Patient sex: F
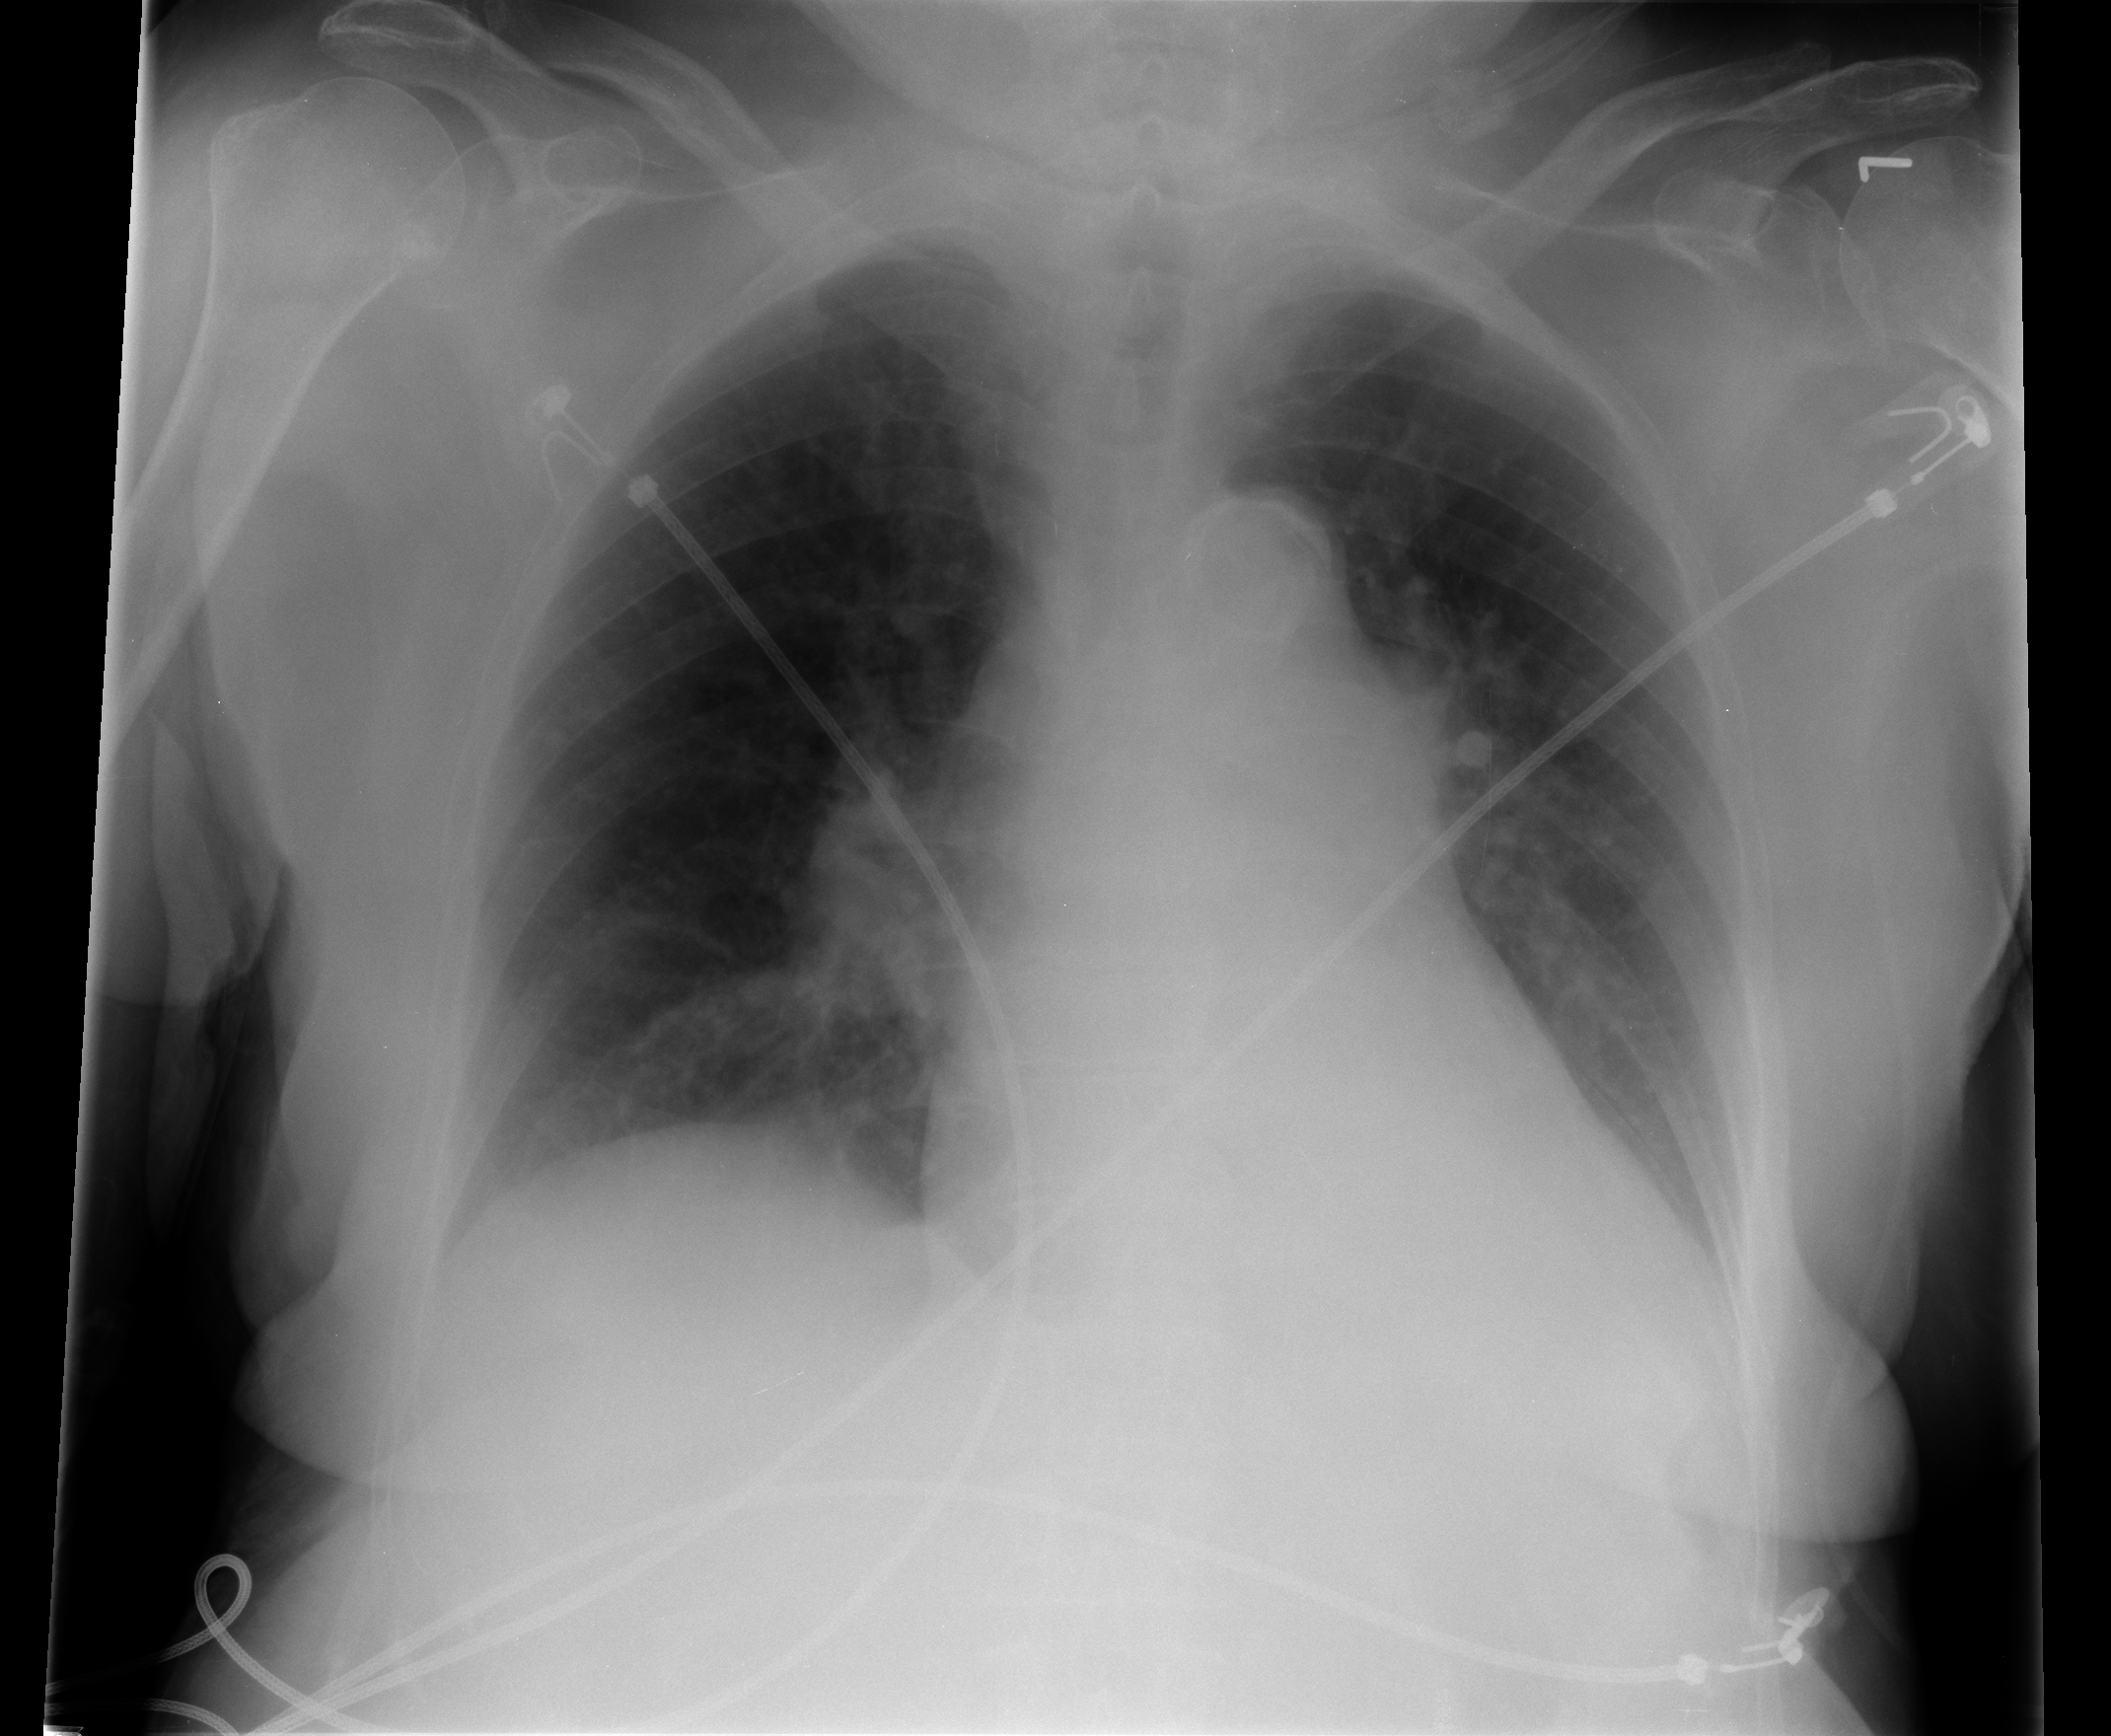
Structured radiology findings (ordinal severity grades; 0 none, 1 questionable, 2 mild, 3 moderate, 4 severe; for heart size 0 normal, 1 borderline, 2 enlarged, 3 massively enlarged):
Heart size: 2
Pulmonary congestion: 2
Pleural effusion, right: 0
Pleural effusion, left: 0
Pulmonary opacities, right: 0
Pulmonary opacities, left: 0
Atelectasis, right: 0
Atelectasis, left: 0